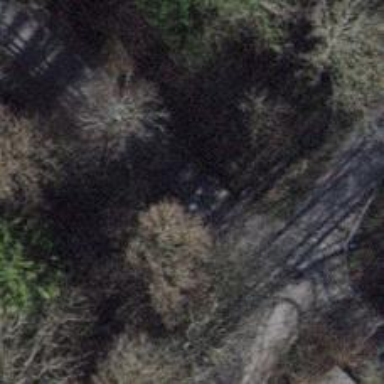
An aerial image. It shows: Footway road on beam bridge.